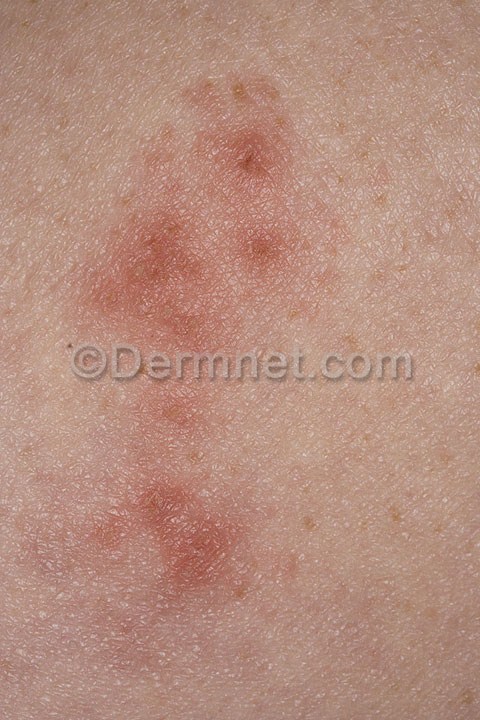
Disease: Warts Molluscum and other Viral Infections